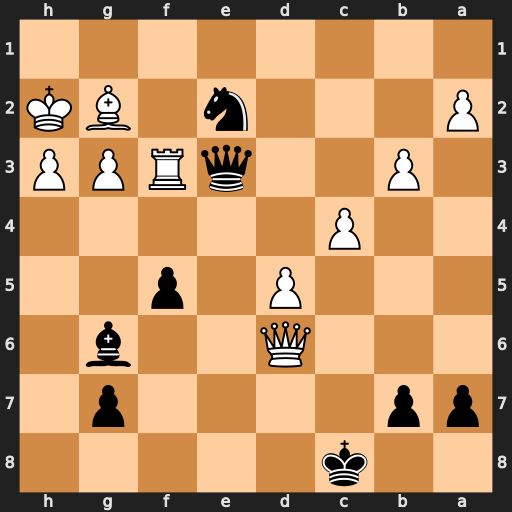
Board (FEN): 2k5/pp4p1/3Q2b1/3P1p2/2P5/1P2qRPP/P3n1BK/8
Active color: b
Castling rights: -
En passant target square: -
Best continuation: Qg1#